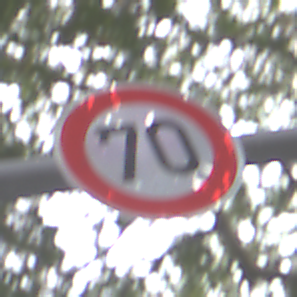
Verkehrszeichen: Geschwindigkeit70
Umgebung: Outdoor, Urban
Tageszeit: MorningAfternoon
Wetter: Overcast
Licht: Natural
Jahreszeit: NotSpecified
Kontrast: LowContrast